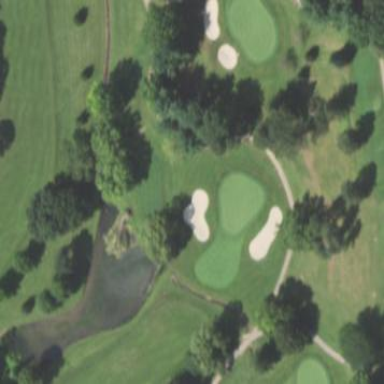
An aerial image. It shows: Area with grass used as rough in golf course.